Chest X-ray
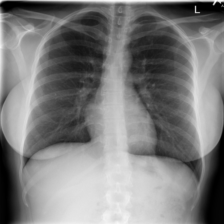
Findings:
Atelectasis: negative
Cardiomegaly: negative
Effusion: negative
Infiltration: negative
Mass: negative
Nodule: negative
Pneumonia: negative
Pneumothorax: negative
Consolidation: negative
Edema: negative
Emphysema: negative
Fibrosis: negative
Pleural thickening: negative
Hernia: negative